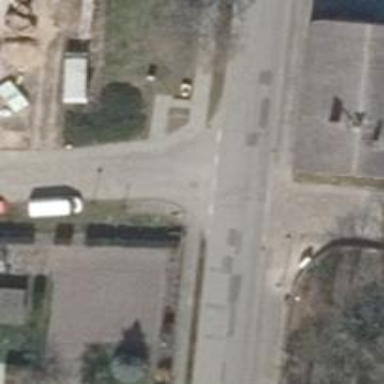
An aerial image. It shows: Road with "give way" sign.